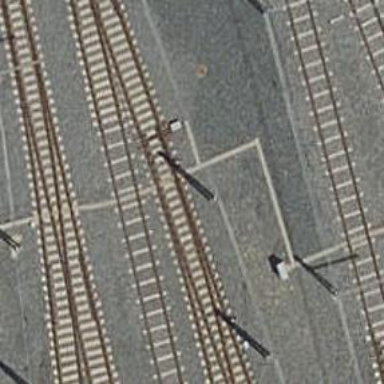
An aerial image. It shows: Railway switch.